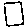
Label: square